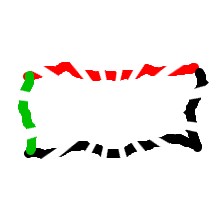
Shape: rectangle